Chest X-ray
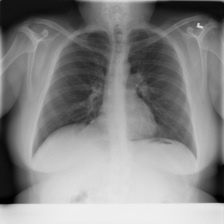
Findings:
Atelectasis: negative
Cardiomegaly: negative
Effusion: negative
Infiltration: positive
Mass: negative
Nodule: negative
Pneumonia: negative
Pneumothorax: negative
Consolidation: negative
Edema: negative
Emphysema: negative
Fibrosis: negative
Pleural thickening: negative
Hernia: negative